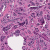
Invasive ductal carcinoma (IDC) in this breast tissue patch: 0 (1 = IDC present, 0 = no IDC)